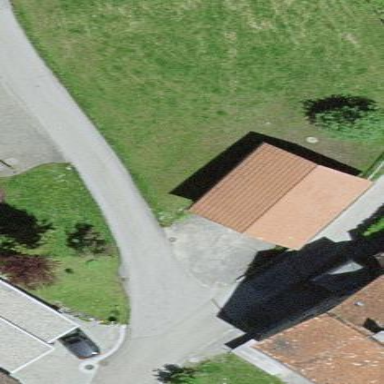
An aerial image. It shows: Garage.